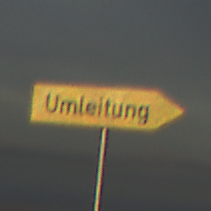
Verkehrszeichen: UmleitungswegweiserRechtsweisend
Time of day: SunriseSunset
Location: Outdoor (Nature)
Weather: PartlyCloudy
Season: Summer
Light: Natural